Question: I create a custom button in my application as following
'''
<Button x:Class="MyApp.ButtonMainMenuSubCat"
xmlns="http://schemas.microsoft.com/winfx/2006/xaml/presentation"
xmlns:x="http://schemas.microsoft.com/winfx/2006/xaml"
xmlns:mc="http://schemas.openxmlformats.org/markup-compatibility/2006"
xmlns:d="http://schemas.microsoft.com/expression/blend/2008"
mc:Ignorable="d"
d:DesignHeight="100" d:DesignWidth="536">
<Button.Template>
<ControlTemplate TargetType="{x:Type Button}">
<Grid>
<Grid Name="gridParent">
<Image Name="imgTransparent" Source="/MyApp;component/Resources/LeftCategoryTransparent.png" Stretch="Fill" Margin="0,0,0,0" />
<Image Name="Part_Pressed" Source="/MyApp;component/Resources/PressedMainScreenSubMenu.png" Stretch="Fill" Margin="0,0,0,4" Visibility="Hidden"/>
<Image Name="Focused" Source="/MyApp;component/Resources/MainSubMenuFocus.png" Margin="-3,0,-3,3" Stretch="Fill" Visibility="Hidden" />
<Image Name="Seperator" Source="/MyApp;component/Resources/MainSubMenuSeperator.png" Margin="5,0,5,-1" Stretch="Uniform" VerticalAlignment="Bottom"/>
<TextBlock Name="lblTitle" Text="{TemplateBinding Content}" HorizontalAlignment="Left" Foreground="Gray" FontWeight="{TemplateBinding FontWeight}" FontSize="24" Margin="10" VerticalAlignment="Center" TextWrapping="WrapWithOverflow" TextAlignment="Left"/>
</Grid>
</Grid>
<ControlTemplate.Triggers>
<Trigger Property="IsPressed" Value="True">
<!--<Setter TargetName="Pressed" Property="Visibility" Value="Visible"/>-->
</Trigger>
<Trigger Property="IsFocused" Value="True">
<Setter TargetName="Focused" Property="Visibility" Value="Visible"/>
<Setter TargetName="lblTitle" Property="Foreground" Value="#f8cb1c" />
</Trigger>
</ControlTemplate.Triggers>
</ControlTemplate>
</Button.Template>
</Button>
'''
In my application, I call web service and depending upon the no of items, i create button for each item and finally add these button in StackPanel. Its works well. Stakpanel layout is on left side in screenshot. Now problem is that when I run this application on different machine which have different Screen resolution (like 1920 *1200), then font size seems too small. So i want to adjust font size when container size change. One option is use but in case of ViewBox all buttons seems like have different font size and TextWrapping is not possible.
So my actual requirement is that increase/decrease the textblock's font size with TextWrapping and font size must be even for all buttons.

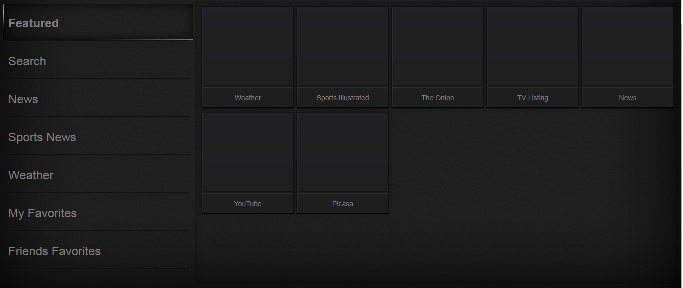
Answer: You can use a LayoutTransform based on the screen resolution, you can either scale up your stackpanel or scale up the whole window depending on the resolution.
For the stackpanel:
'''
<StackPanel>
<StackPanel.LayoutTransform>
<ScaleTransform x:Name="ScaleTransform" />
</StackPanel.LayoutTransform>
<Button>A</Button>
<Button>B</Button>
<Button>C</Button>
<Button>D</Button>
</StackPanel>
'''
Then bind the ScaleX and ScaleY to a formula based on the resolution. An example of this:
'''
double scale = System.Windows.SystemParameters.PrimaryScreenHeight / 720;
//using 720p as the base screen height.
this.ScaleTransform.ScaleX = scale;
this.ScaleTransform.ScaleY = scale;
'''
You may want to do this in a ViewModel with some databinding if you are using MVVM.